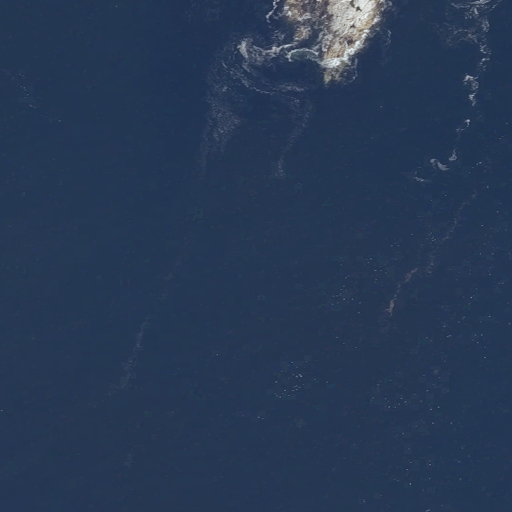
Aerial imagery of bar in Maine named Collector Ledge containing open water, herbaceous wetlands, barren land, and mixed forest